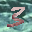
Label: 3